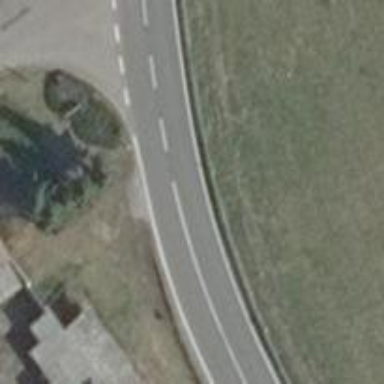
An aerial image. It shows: Secondary road with asphalt surface.